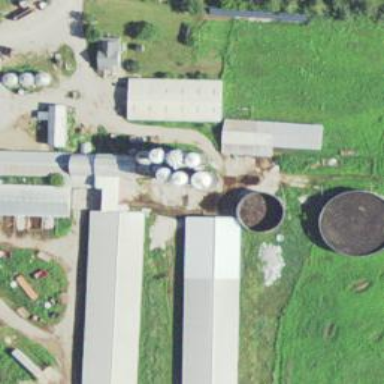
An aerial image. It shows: Silo.